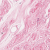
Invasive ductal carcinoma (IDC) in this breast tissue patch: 0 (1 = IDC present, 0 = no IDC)